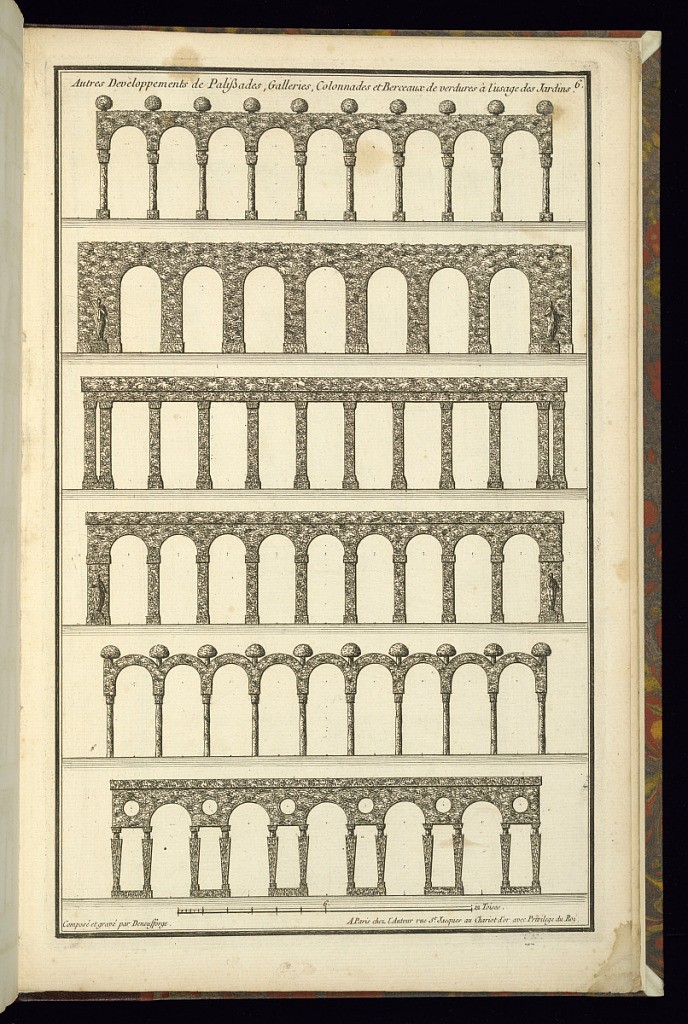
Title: Autres Developpement de Palißades, Galleries, Colonnades et Berceaux de verdures à l'usage des Jardins
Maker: Jean-François de Neufforge, Flemish, 1714–1791
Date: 1768
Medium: Engraving on paper
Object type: Print
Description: Designs for garden gates and pathways out of greenery. The plate is signed and numbered.